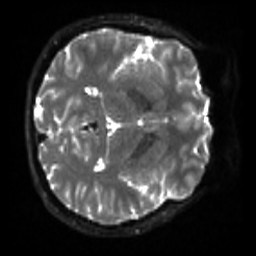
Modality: sbref
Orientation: axial
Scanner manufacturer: siemens
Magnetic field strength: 3 T
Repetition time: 4 s
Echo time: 0.0594 s